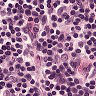
Metastatic tissue present: no